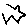
Label: star